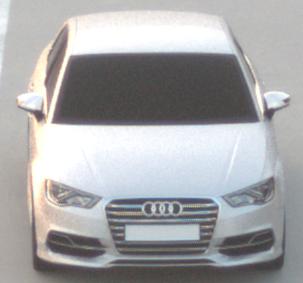
Make: Audi
Model: S3
Detailed model: 8V
Model produced from: 2013
Model produced until: 2020
Doors: 4
Color: white
Road condition: dry road
Daytime: dawn
Contrast: low contrast